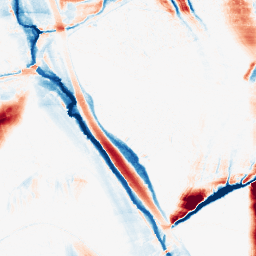
Category: morphological
Decomposition family: morphological_ellipse
Decomposition parameters: operation: average
width: 10
height: 50
Upsampling method: quadratic
Upsampling parameters: scale: 8
Upsampling scale: 8